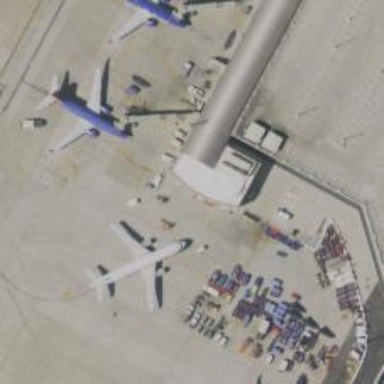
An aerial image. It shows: Airport gate.